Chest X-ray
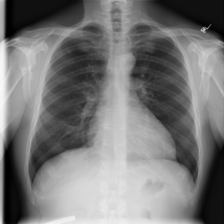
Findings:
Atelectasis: negative
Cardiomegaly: negative
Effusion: negative
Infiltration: negative
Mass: negative
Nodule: positive
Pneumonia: negative
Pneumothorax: negative
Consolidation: negative
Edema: negative
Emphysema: negative
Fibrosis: negative
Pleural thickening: negative
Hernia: negative